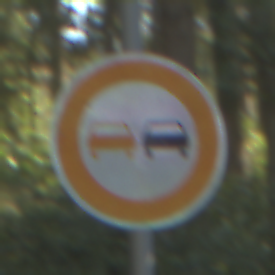
Verkehrszeichen: Ueberholverbot
Umgebung: Outdoor, Nature
Tageszeit: MorningAfternoon
Wetter: Clear
Licht: Natural
Jahreszeit: NotSpecified
Kontrast: LowContrast